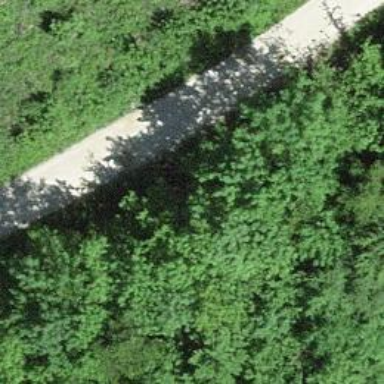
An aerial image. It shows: Gravel track with grade2 quality.